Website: macys
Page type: billing-address
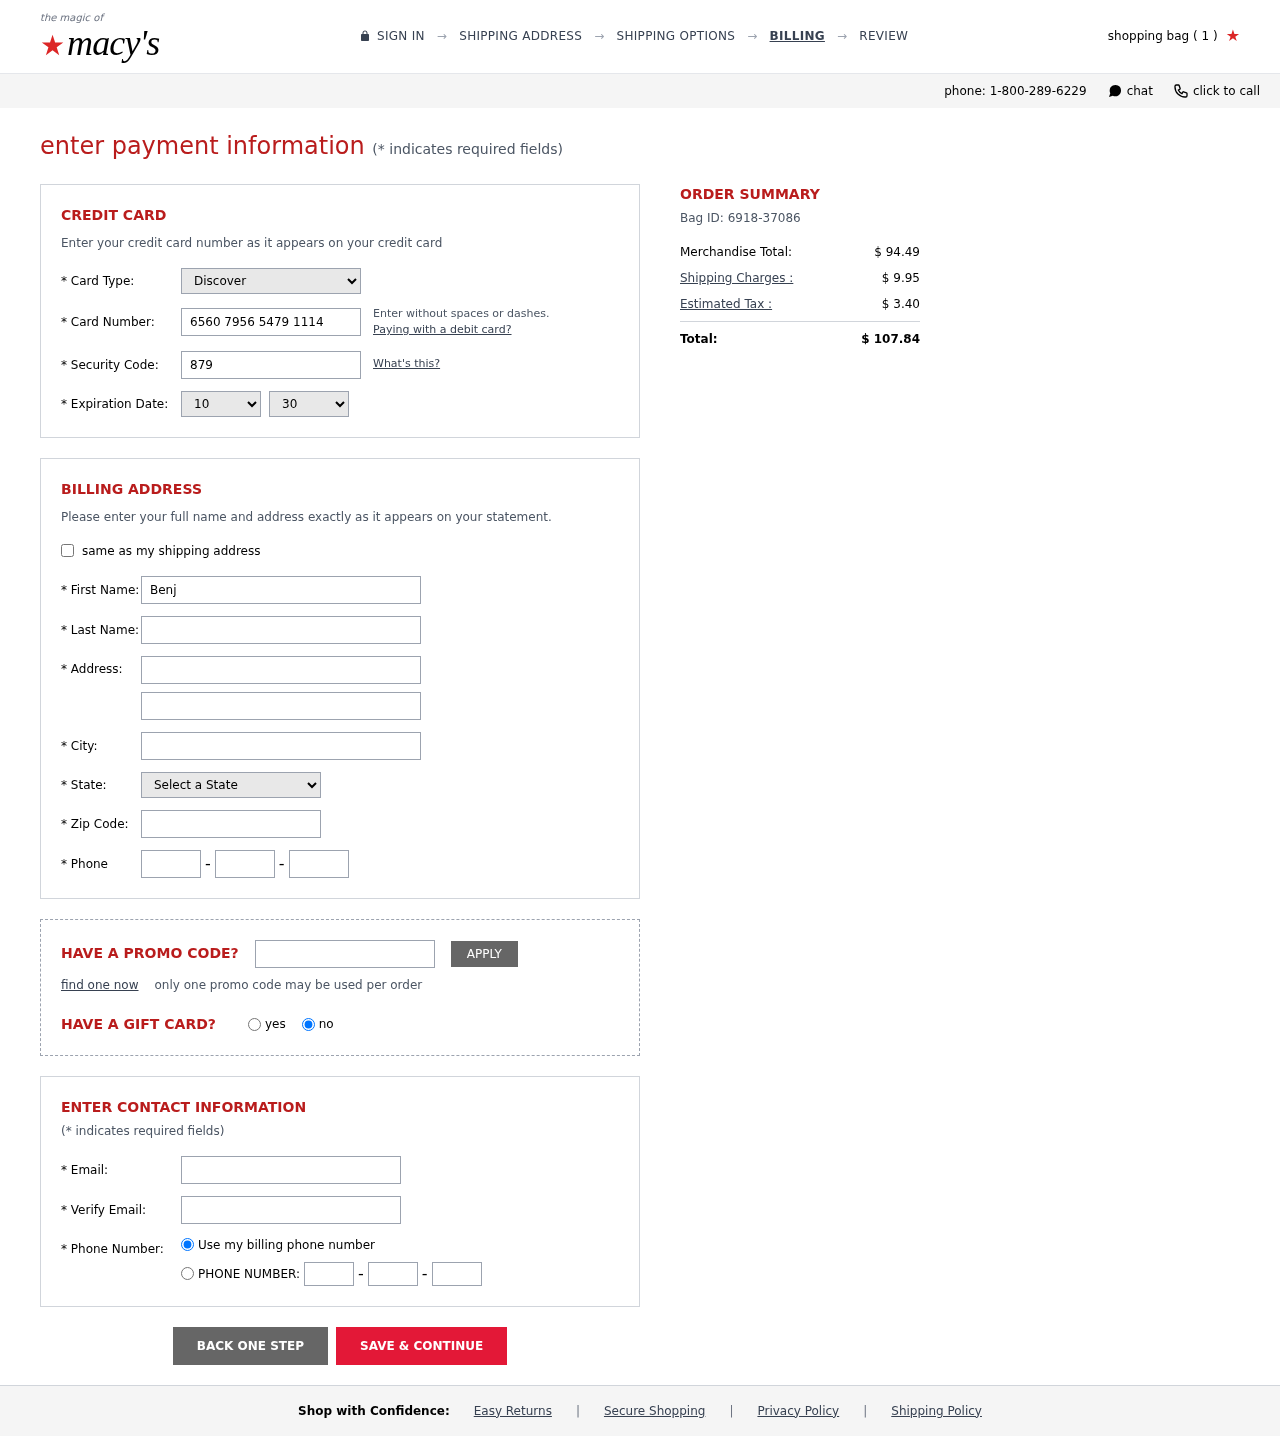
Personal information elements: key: PII_CARD_CVV
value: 879
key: PII_CARD_EXPIRY_MONTH
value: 10
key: PII_CARD_EXPIRY_YEAR
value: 30
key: PII_CARD_NUMBER
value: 6560 7956 5479 1114
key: PII_CARD_TYPE
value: Discover
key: PII_CITY
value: Ramosmouth
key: PII_EMAIL
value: bpugh@gmail.com
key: PII_FIRSTNAME
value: Benjamin
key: PII_LASTNAME
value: Pugh
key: PII_PHONE_AREA
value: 964
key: PII_PHONE_PREFIX
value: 415
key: PII_PHONE_SUFFIX
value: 8132
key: PII_POSTCODE
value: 23148
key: PII_STATE_ABBR
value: PR
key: PII_STREET
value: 7274 Clarke Stream Apt. 059
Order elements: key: ORDER_NUM_ITEMS
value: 1
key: ORDER_ID
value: Bag ID: 6918-37086
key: ORDER_SUBTOTAL
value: $ 94.49
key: ORDER_SHIPPING_COST
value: $ 9.95
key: ORDER_TAX
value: $ 3.40
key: ORDER_TOTAL
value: $ 107.84